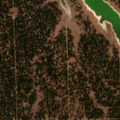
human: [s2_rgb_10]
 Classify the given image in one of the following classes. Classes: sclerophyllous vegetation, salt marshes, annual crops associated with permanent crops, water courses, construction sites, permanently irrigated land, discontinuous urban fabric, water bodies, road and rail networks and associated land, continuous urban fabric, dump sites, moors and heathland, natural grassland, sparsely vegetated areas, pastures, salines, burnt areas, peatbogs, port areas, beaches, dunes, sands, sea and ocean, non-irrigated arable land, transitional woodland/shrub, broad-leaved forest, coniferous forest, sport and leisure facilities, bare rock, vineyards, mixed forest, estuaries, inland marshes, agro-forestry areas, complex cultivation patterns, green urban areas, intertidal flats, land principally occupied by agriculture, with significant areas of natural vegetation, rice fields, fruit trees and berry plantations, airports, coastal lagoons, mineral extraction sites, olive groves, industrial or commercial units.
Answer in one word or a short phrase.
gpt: broad-leaved forest, water bodies